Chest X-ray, PA view. Patient: 24 years old, sex F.
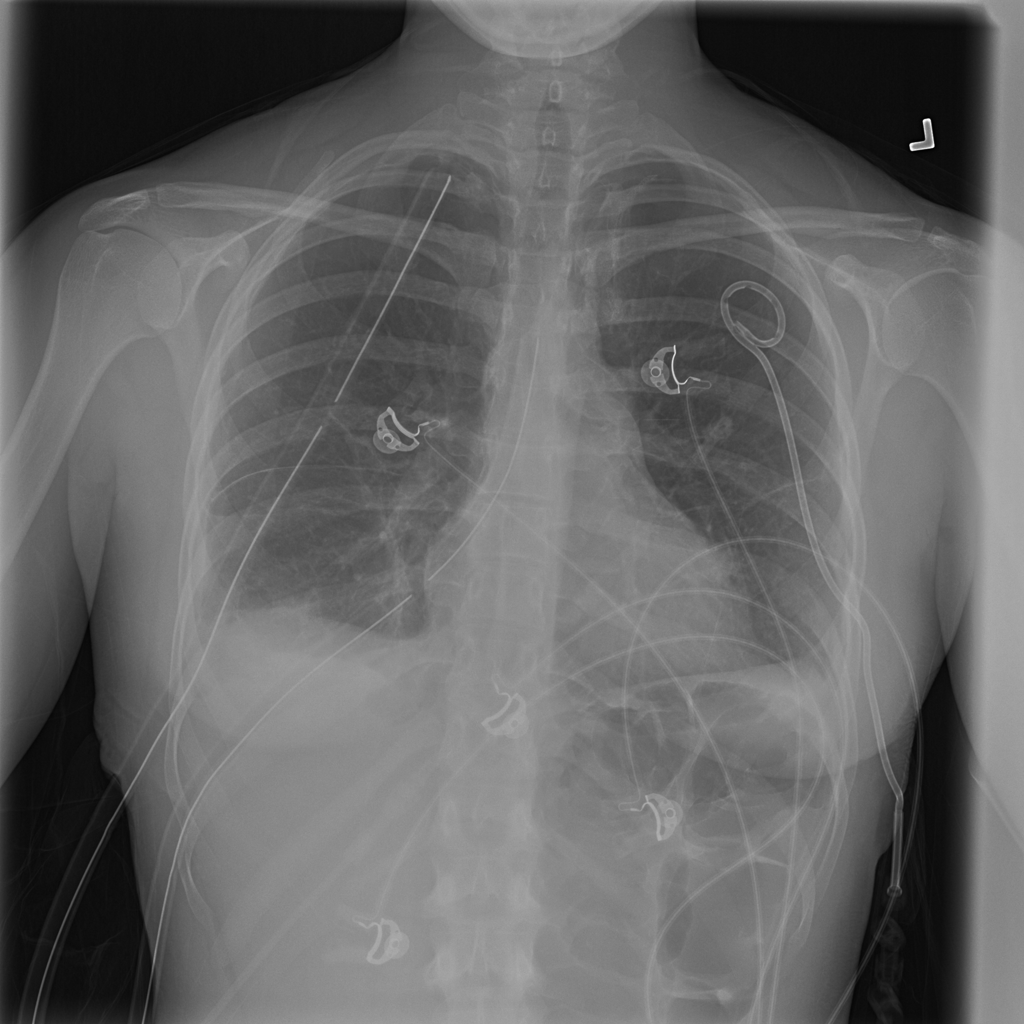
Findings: Pneumothorax